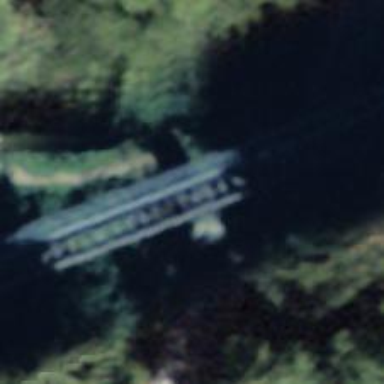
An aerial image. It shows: Single-track funicular railway bridge.